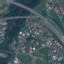
Land use / land cover class: Highway